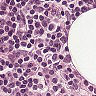
Metastatic tissue present: no